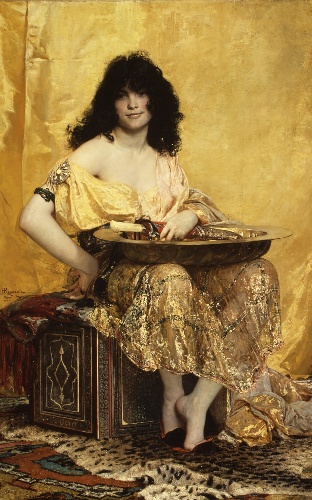
Title: Salome
Artist: Henri Regnault
Artist bio: French, Paris 1843–1871 Buzenval
Date: 1870
Object type: Painting
Classification: Paintings
Medium: Oil on canvas
Dimensions: 63 x 40 1/2 in. (160 x 102.9 cm)
Department: European Paintings
Credit line: Gift of George F. Baker, 1916
Accession year: 1916
Repository: Metropolitan Museum of Art, New York, NY
Tags: Portraits|Women|Orientalist